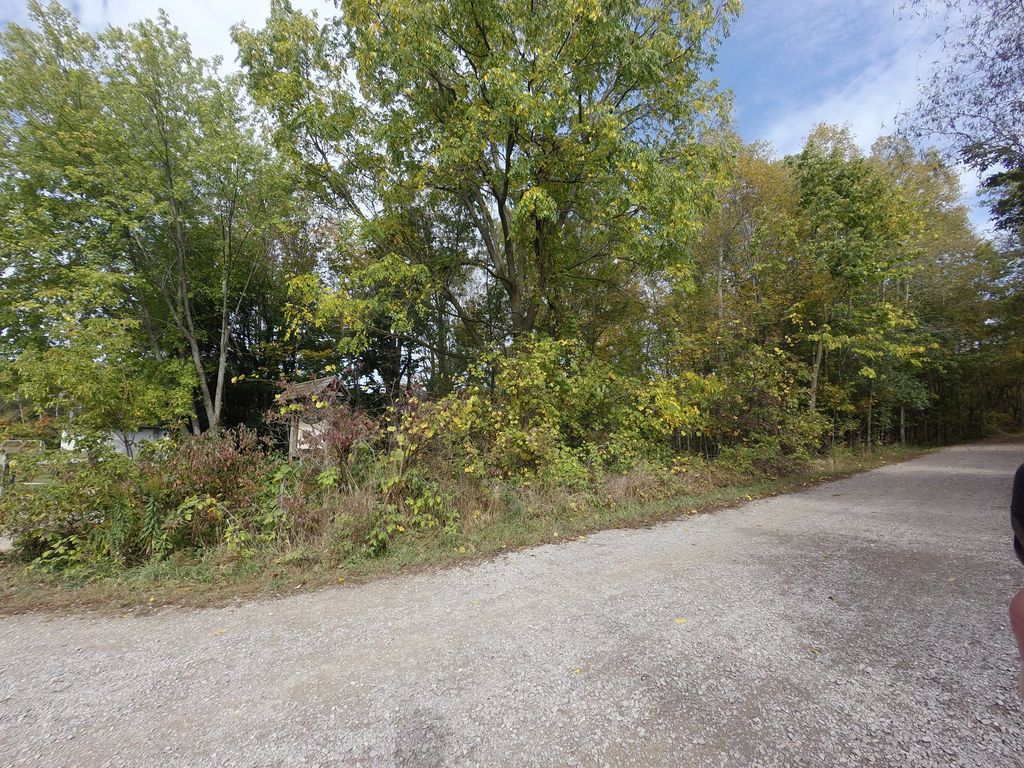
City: hamilton